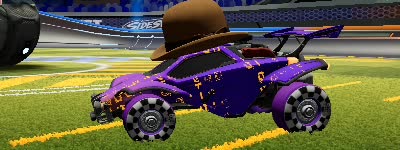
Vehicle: octane